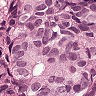
Metastatic tissue present: yes